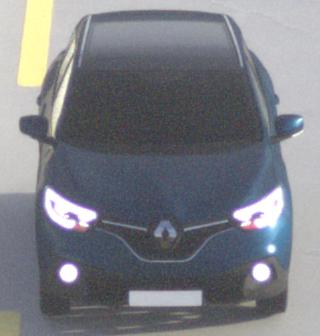
Make: Renault
Model: Kadjar ENERGY TCe 130
Detailed model: Kadjar
Model produced from: 2015/05
Model produced until: 2018/08
Doors: 5
Color: blue
Road condition: dry road
Daytime: morning or afternoon
Contrast: high contrast